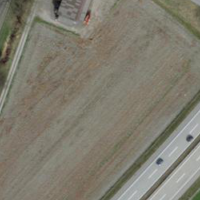
EUNIS habitat code: 57
Species observed at this site:
Cornus sanguinea